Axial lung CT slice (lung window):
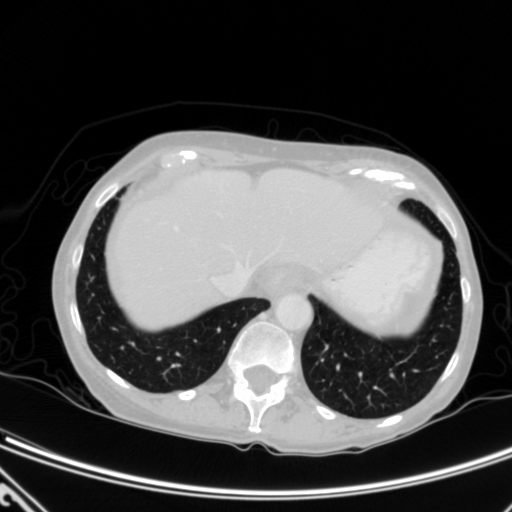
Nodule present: no